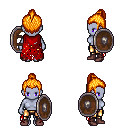
a pixel art fantasy rpg character, female body template, dark elf, purple skin, red tattered cape, gold greaves, light blonde short topknot hairstyle, maroon shoes, shield, four views (front, back, left, right), 2x2 character sprite sheet, small pixel art, hard edges, no anti-aliasing